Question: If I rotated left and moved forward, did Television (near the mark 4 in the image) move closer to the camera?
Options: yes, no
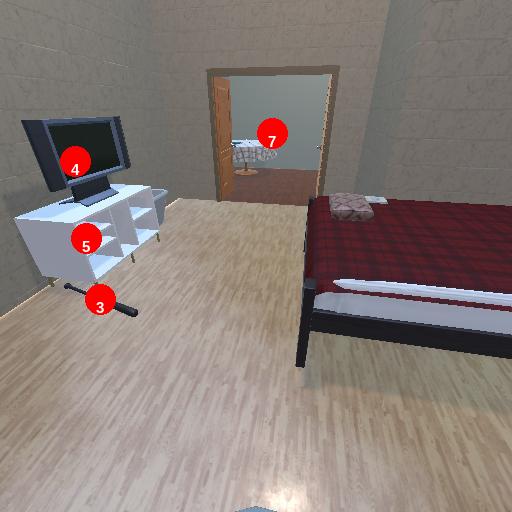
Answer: yes